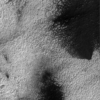
Label: not_dusty